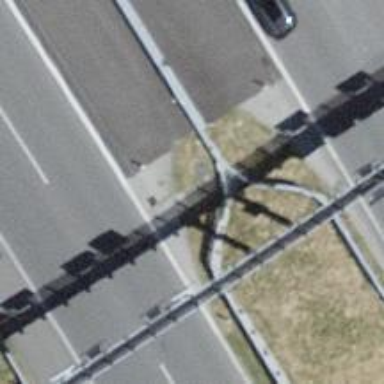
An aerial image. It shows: Guard rail as barrier.